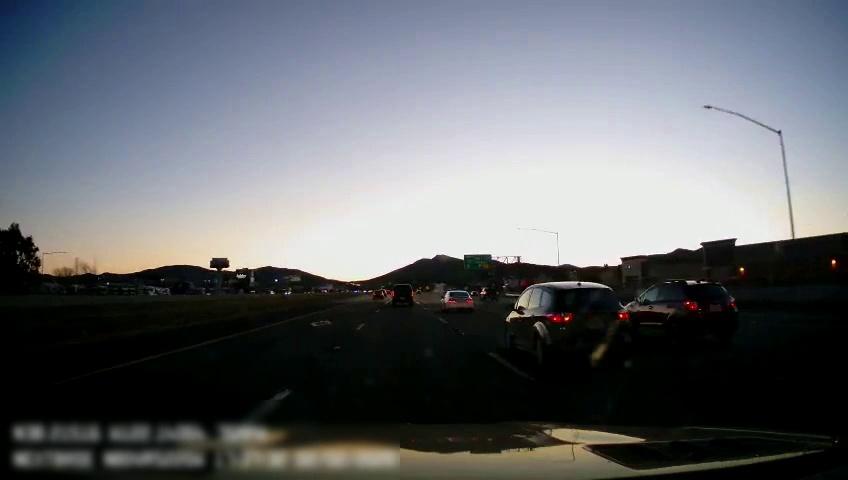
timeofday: Dusk/Dawn/Twilight
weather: Sunny
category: Drivable Space
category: Vehicles | Car
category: Vehicles | Car
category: Vehicles | SUV
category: Vehicles | Car
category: Vehicles | SUV
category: Vehicles | Car
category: Lanes | Alternate Lane
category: Lanes | Current Lane
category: Lanes | Current Lane
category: Traffic | Signs